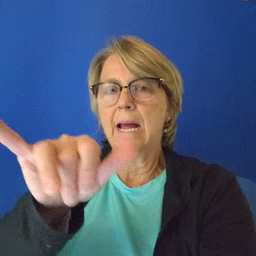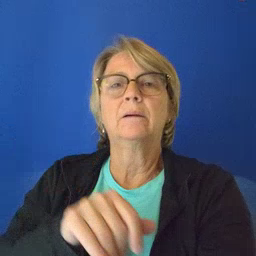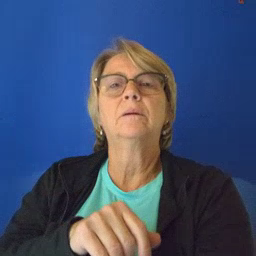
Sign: stay